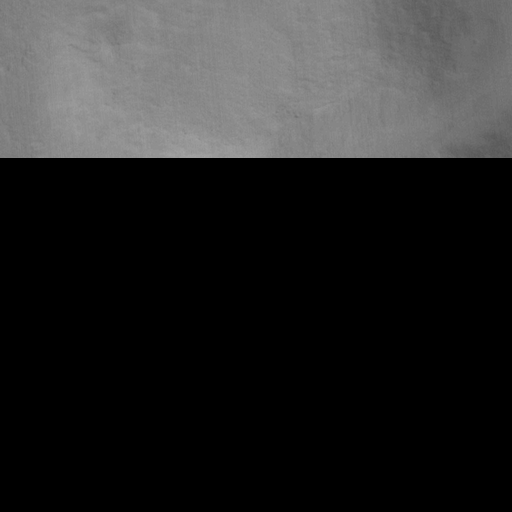
Objects detected: cone